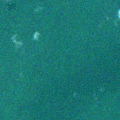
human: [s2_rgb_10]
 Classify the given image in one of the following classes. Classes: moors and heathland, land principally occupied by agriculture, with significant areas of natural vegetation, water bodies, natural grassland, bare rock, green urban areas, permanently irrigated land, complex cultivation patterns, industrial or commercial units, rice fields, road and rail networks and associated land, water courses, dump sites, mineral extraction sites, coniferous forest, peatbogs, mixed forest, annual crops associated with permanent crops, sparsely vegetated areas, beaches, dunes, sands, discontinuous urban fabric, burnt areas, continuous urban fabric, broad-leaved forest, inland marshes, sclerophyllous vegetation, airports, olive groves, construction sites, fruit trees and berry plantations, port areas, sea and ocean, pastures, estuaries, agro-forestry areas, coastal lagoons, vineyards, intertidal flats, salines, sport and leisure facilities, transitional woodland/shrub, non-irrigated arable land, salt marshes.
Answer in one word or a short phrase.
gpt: sea and ocean